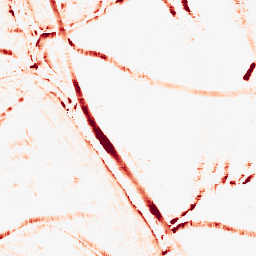
Category: morphological
Decomposition family: morphological_square
Decomposition parameters: operation: opening
size: 10
Upsampling method: bicubic
Upsampling parameters: scale: 8
Upsampling scale: 8